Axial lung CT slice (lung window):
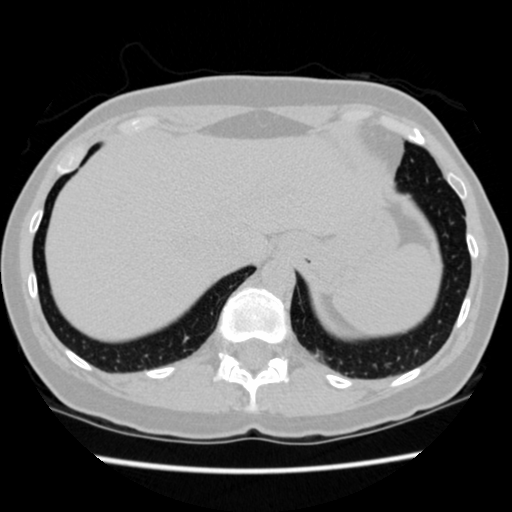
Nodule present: no